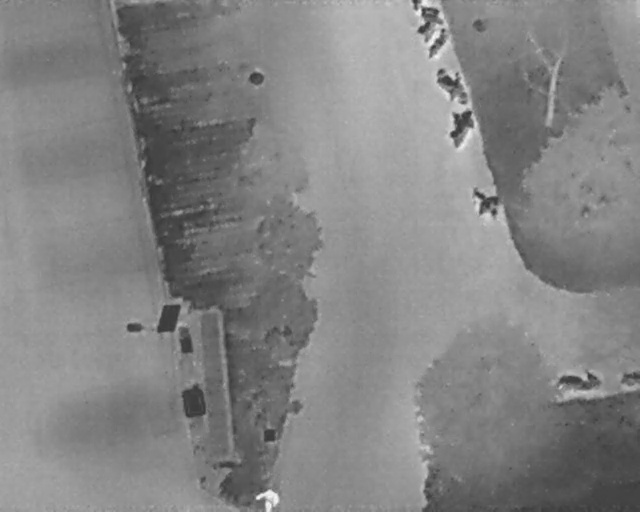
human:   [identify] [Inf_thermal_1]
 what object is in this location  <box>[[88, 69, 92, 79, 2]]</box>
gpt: <ref>1 large bicycle at the bottom right</ref>

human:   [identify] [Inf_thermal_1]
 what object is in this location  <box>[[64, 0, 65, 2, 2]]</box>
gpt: <ref>1 small bicycle at the top</ref>

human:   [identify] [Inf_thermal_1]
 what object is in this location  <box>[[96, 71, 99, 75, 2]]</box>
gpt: <ref>1 medium bicycle at the bottom right</ref>

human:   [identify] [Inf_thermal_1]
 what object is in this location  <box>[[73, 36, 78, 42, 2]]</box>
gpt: <ref>1 large bicycle at the right</ref>